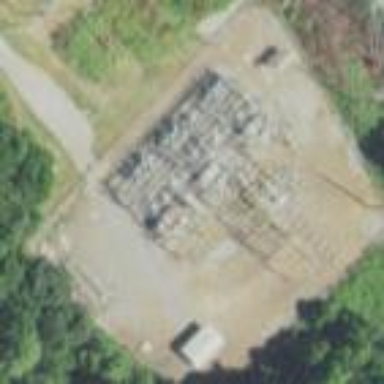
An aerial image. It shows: Distribution power substation secured by fence.